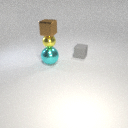
small brown metal cube above large cyan metal sphere